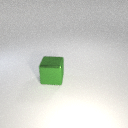
large green metal cube